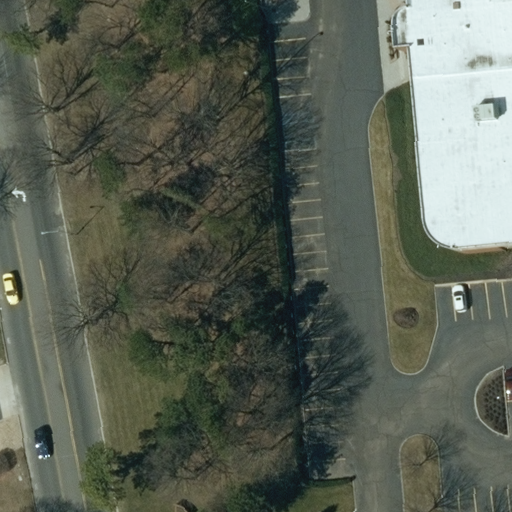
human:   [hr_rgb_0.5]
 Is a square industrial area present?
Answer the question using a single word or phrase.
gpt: no

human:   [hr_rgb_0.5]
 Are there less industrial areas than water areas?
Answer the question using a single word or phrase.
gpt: no

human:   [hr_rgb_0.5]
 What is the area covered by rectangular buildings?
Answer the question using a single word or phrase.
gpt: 0m2

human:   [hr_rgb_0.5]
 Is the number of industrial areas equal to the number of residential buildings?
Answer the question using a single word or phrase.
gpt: no

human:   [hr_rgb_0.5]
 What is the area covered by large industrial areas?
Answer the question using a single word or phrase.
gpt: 10623m2

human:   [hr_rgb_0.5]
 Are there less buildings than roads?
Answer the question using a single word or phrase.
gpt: yes

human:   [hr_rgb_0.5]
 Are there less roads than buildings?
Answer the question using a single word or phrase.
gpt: no

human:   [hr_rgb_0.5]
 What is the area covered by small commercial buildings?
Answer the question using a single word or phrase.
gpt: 0m2

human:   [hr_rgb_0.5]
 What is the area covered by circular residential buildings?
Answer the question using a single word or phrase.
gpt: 0m2

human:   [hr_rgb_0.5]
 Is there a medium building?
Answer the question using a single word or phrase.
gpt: no

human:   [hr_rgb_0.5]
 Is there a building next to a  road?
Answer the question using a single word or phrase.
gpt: yes

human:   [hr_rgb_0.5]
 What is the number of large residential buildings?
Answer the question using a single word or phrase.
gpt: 0

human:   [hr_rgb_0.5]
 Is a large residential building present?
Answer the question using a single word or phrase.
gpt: no

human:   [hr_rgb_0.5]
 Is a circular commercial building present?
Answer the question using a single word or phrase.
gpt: no

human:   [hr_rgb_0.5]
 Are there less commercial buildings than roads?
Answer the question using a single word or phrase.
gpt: yes

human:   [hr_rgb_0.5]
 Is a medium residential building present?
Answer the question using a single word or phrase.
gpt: no

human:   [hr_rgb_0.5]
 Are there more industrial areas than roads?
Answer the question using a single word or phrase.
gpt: no

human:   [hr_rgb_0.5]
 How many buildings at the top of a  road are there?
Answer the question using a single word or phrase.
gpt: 1

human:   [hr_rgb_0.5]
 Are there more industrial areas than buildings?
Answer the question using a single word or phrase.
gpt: no

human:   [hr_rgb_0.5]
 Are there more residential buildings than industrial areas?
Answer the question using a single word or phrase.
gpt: no

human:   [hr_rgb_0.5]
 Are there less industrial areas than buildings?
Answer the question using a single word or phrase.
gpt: no

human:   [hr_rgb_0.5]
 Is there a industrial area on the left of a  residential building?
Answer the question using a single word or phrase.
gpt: no

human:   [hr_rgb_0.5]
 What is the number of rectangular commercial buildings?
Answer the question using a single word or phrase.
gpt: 0

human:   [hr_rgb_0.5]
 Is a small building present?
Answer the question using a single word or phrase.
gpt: no

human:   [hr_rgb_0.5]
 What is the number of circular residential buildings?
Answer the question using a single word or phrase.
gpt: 0

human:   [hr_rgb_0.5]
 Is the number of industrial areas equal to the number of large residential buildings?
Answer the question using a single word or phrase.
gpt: no

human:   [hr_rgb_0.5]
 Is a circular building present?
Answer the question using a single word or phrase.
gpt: no

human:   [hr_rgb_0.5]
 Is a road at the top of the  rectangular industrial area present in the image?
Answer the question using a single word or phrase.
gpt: no

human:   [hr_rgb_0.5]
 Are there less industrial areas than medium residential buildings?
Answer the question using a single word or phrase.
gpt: no

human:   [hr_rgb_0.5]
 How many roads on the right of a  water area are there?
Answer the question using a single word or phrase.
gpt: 0

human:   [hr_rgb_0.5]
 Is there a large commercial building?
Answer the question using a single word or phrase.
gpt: yes

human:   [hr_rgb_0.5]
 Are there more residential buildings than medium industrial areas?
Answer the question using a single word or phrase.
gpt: no

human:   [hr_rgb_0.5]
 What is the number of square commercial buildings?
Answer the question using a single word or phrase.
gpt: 0

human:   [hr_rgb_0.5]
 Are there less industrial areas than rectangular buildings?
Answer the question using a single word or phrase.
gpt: no

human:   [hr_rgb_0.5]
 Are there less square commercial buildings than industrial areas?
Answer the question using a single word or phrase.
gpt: yes

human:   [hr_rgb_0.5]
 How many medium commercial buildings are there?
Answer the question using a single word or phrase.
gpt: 0